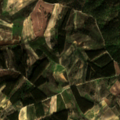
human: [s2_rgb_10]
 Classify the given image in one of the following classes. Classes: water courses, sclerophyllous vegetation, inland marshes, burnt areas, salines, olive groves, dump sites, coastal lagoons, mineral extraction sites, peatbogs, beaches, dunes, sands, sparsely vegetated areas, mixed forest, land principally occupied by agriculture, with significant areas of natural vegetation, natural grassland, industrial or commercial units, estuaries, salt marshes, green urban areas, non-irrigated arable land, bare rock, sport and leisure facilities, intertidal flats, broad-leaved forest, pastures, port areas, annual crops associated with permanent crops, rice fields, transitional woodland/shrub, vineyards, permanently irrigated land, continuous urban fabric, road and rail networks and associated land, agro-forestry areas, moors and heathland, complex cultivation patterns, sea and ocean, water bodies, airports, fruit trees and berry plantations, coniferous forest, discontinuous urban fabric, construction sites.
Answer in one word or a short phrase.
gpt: vineyards, land principally occupied by agriculture, with significant areas of natural vegetation, broad-leaved forest